Brain MRI, t1w sequence, axial 2D slice.
Patient: age 23, sex F, weight 78 kg, height 1.78 m
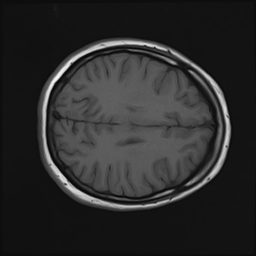